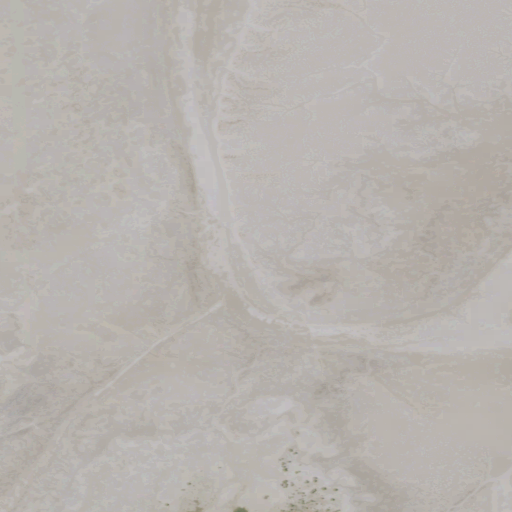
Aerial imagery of depression(s) in Oregon named Mickey Basin containing only barren land